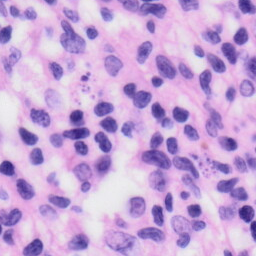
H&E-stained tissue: Skin